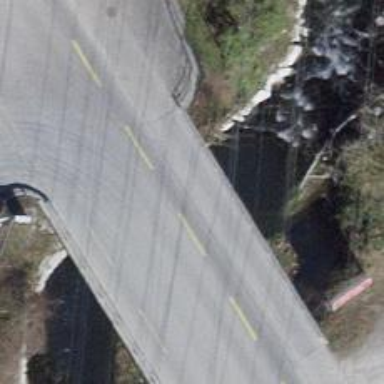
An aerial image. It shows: Primary highway bridge with asphalt surface and designated cycle lane.